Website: bh-photo
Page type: gifting
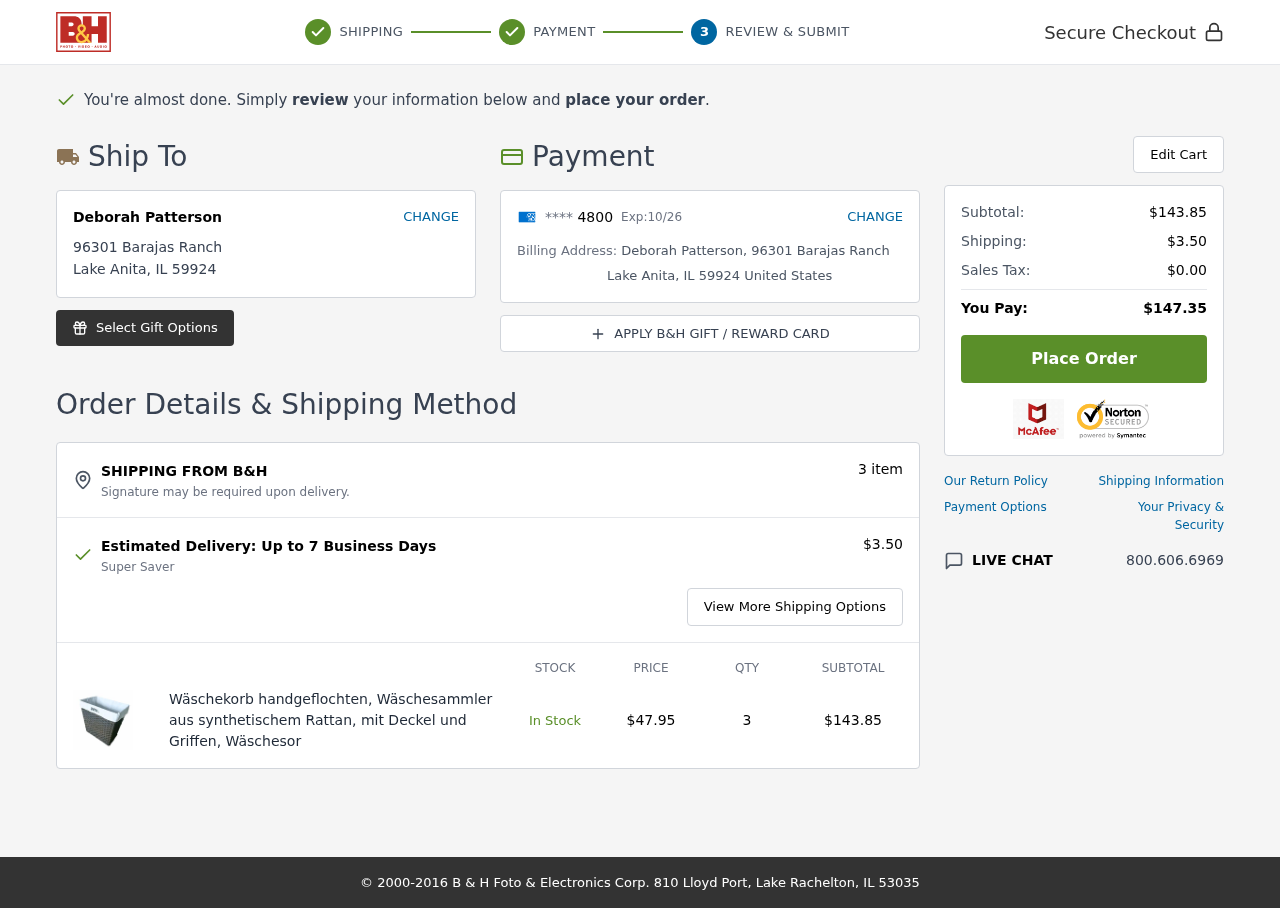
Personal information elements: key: PII_CARD_EXPIRY
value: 10/26
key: PII_CARD_LAST4
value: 4800
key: PII_CITY
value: Lake Anita
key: PII_COUNTRY
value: United States
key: PII_FULLNAME
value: Deborah Patterson
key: PII_POSTCODE
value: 59924
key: PII_STATE_ABBR
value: IL
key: PII_STREET
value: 96301 Barajas Ranch
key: PII_FULLNAME2
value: Deborah Patterson
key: PII_STREET2
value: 96301 Barajas Ranch
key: PII_CITY2
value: Lake Anita
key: PII_STATE_ABBR2
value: IL
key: PII_POSTCODE2
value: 59924
Product elements: key: PRODUCT1_NAME
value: Wäschekorb handgeflochten, Wäschesammler aus synthetischem Rattan, mit Deckel und Griffen, Wäschesor
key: PRODUCT1_PRICE
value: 47.95
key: PRODUCT1_QUANTITY
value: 3
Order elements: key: ORDER_NUM_ITEMS
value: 3 item
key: ORDER_SHIPPING_COST
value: $3.50
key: ORDER_SUBTOTAL
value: $143.85
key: ORDER_TAX
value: $0.00
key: ORDER_TOTAL
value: $147.35